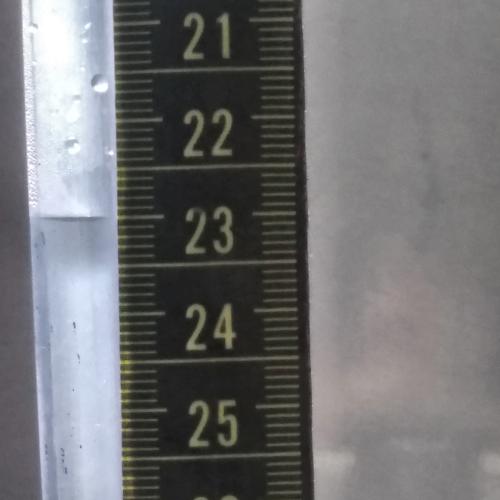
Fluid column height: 23.0 cm